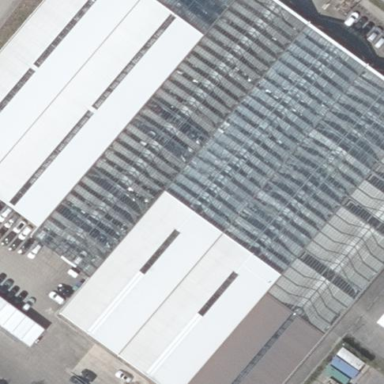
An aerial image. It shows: Industrial building.